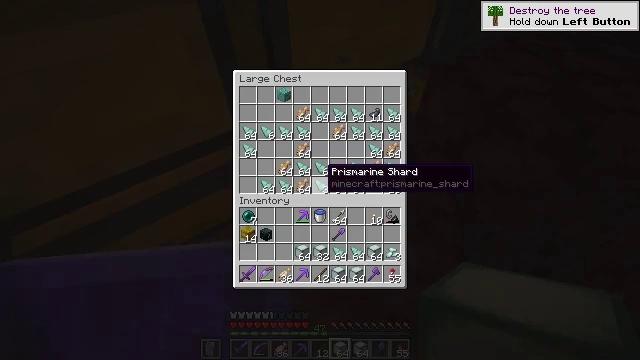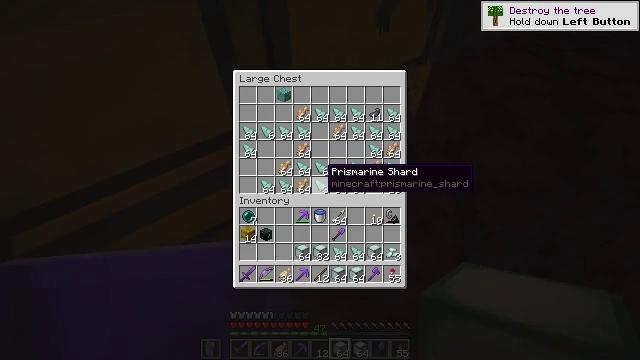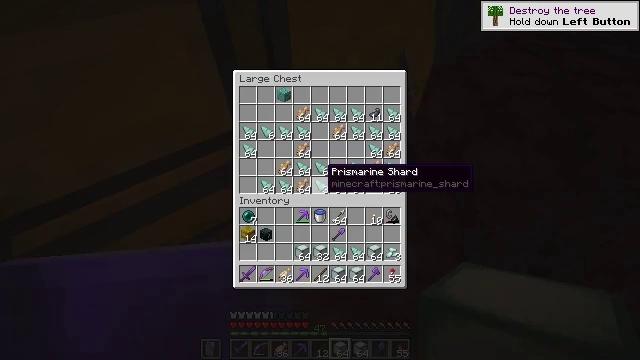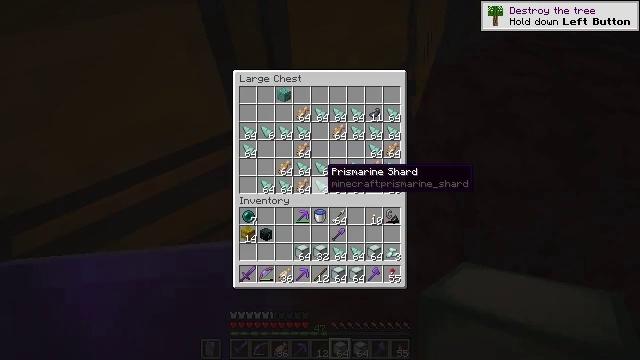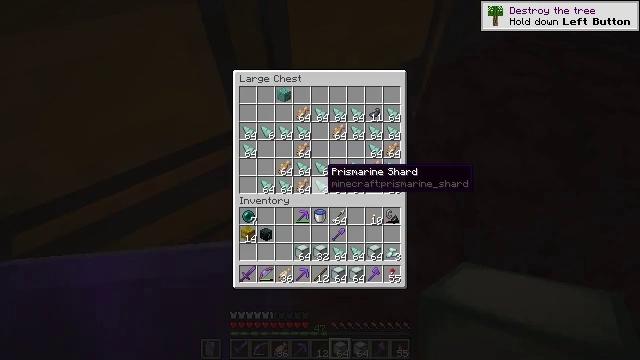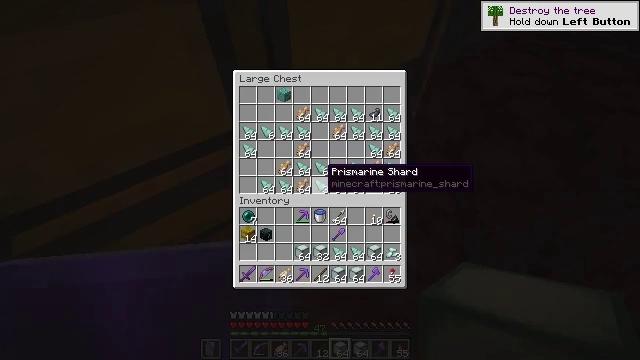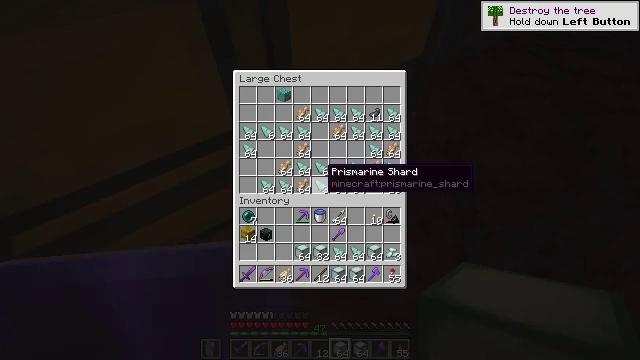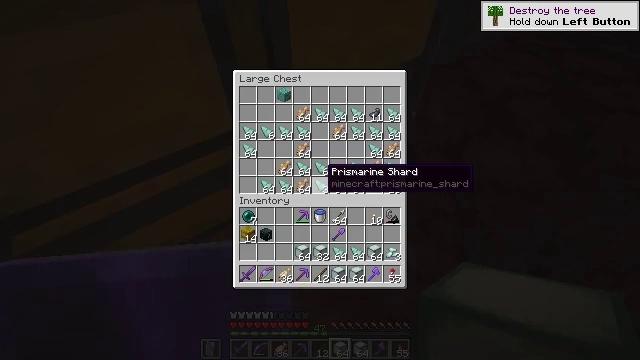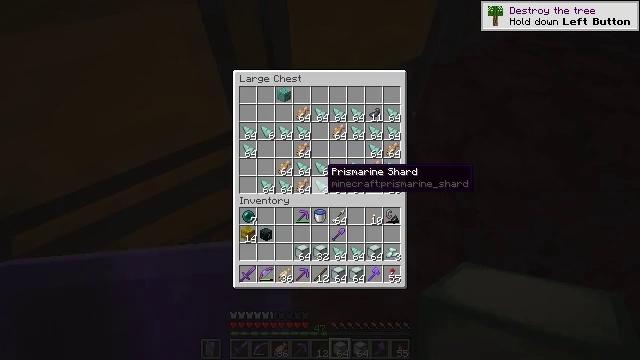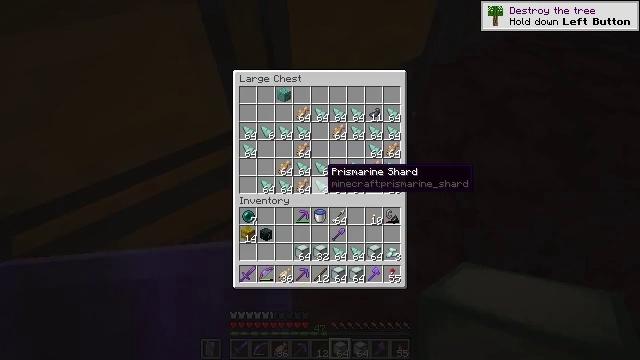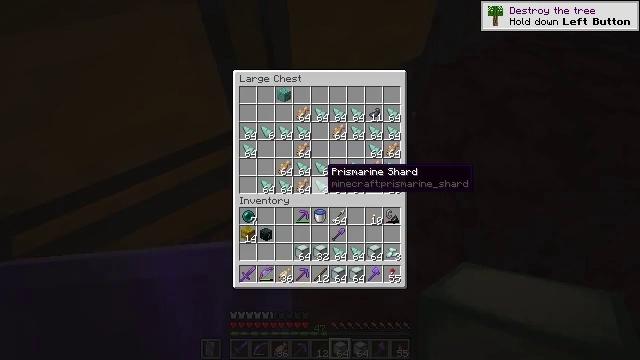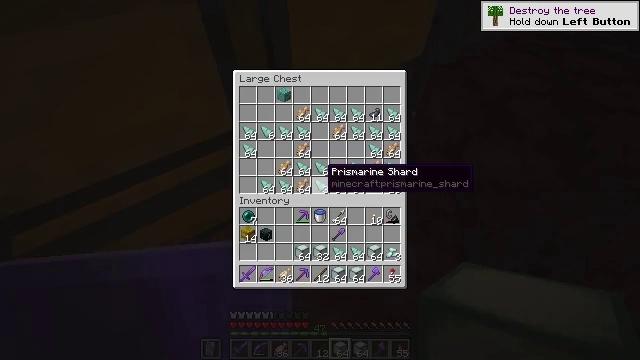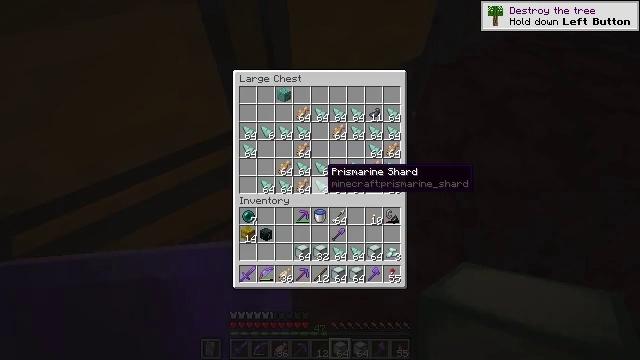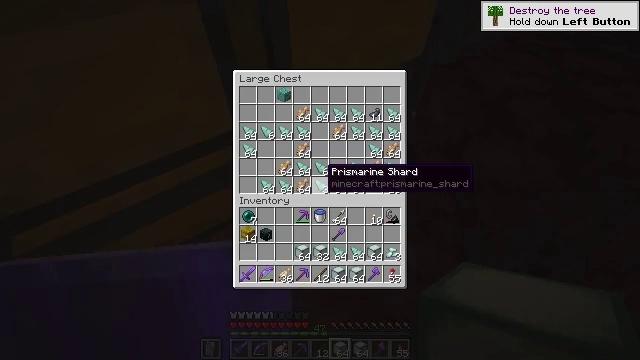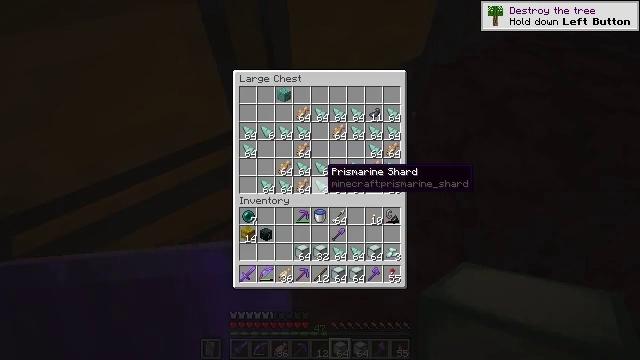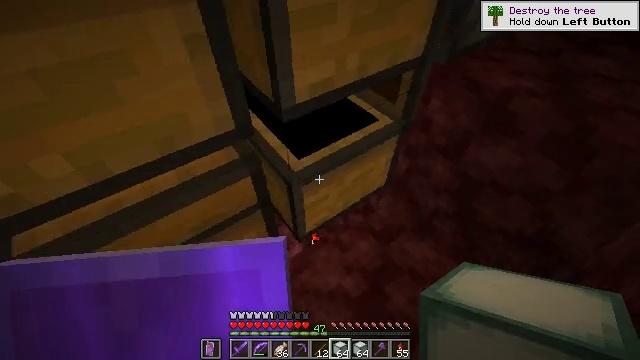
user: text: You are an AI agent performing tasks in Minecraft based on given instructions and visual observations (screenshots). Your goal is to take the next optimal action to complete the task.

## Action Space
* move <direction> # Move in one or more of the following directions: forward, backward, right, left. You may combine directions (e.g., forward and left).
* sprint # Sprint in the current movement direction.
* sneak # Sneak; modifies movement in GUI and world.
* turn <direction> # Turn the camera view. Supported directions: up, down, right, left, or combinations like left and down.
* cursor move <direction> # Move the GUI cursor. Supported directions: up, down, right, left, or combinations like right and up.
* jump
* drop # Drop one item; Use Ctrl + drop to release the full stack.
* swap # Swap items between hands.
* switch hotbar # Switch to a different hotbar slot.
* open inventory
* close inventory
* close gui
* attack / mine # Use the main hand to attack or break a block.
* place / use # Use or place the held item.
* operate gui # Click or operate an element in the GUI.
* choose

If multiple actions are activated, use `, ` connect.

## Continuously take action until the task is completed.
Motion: motion action
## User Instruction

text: Mine block crafting table.
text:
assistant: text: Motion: no_op
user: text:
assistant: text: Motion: no_op
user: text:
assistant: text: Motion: no_op
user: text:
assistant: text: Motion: no_op
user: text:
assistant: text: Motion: no_op
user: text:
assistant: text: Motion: no_op
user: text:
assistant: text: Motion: no_op
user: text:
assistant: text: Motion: no_op
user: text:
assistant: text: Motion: no_op
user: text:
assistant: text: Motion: no_op
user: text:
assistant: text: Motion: no_op
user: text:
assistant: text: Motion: no_op
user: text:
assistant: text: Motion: no_op
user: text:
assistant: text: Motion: no_op
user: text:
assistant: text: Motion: no_op
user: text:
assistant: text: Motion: turn left
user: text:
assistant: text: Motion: turn left
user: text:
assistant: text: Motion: turn left
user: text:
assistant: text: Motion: turn left
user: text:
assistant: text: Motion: turn left and down
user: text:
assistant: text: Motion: turn left
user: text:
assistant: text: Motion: use / place
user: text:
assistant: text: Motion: use / place
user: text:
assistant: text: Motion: use / place
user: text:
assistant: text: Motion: no_op
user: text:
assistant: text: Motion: no_op
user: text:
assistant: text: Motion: no_op
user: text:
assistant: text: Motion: no_op
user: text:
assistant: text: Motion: no_op
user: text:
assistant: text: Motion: turn right